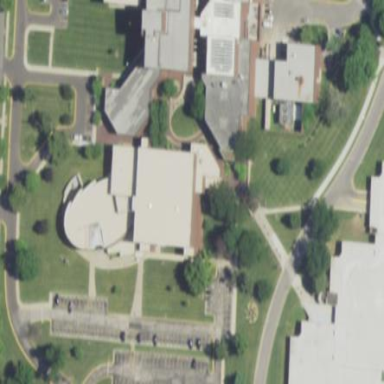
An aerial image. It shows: College building.